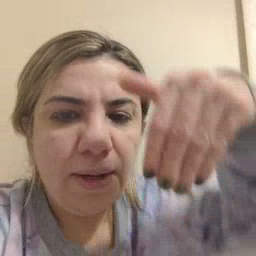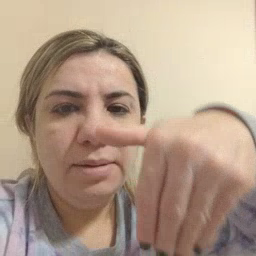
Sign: night